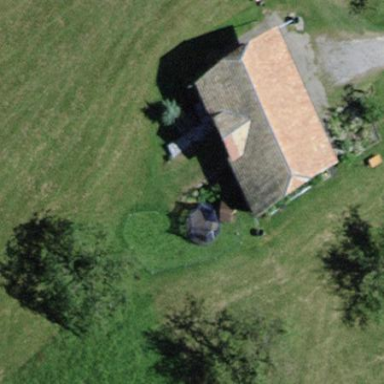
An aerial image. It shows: Barn.